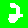
Digit: 2